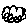
Label: cloud